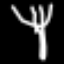
Label: fork